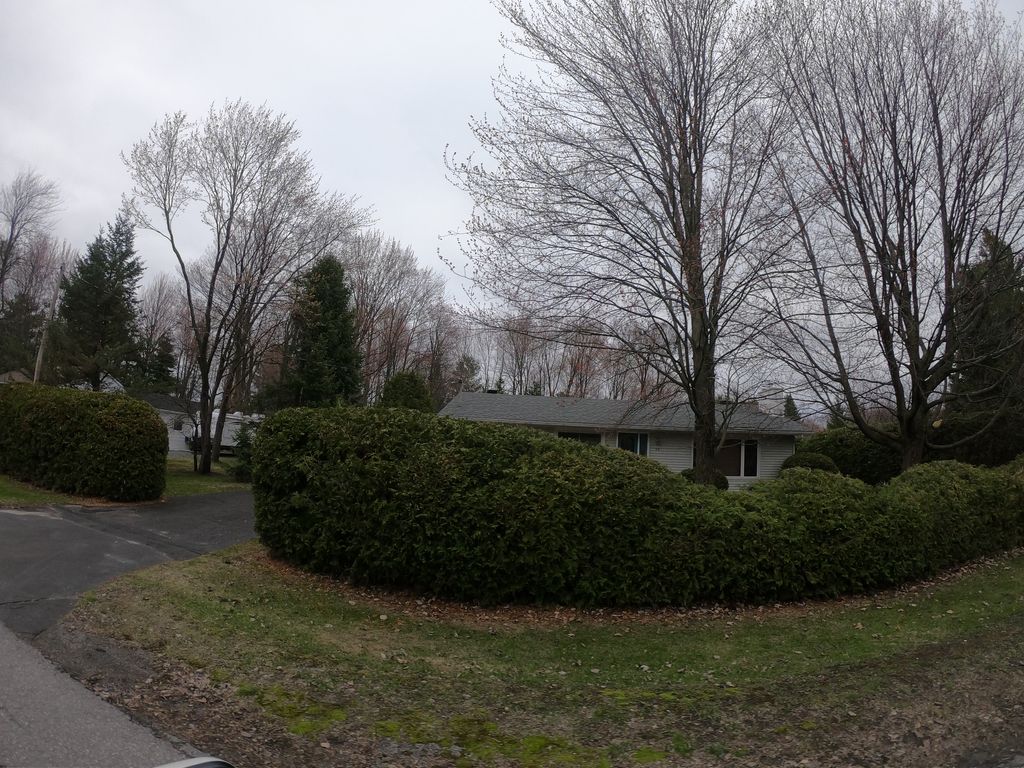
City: ottawa-gatineau